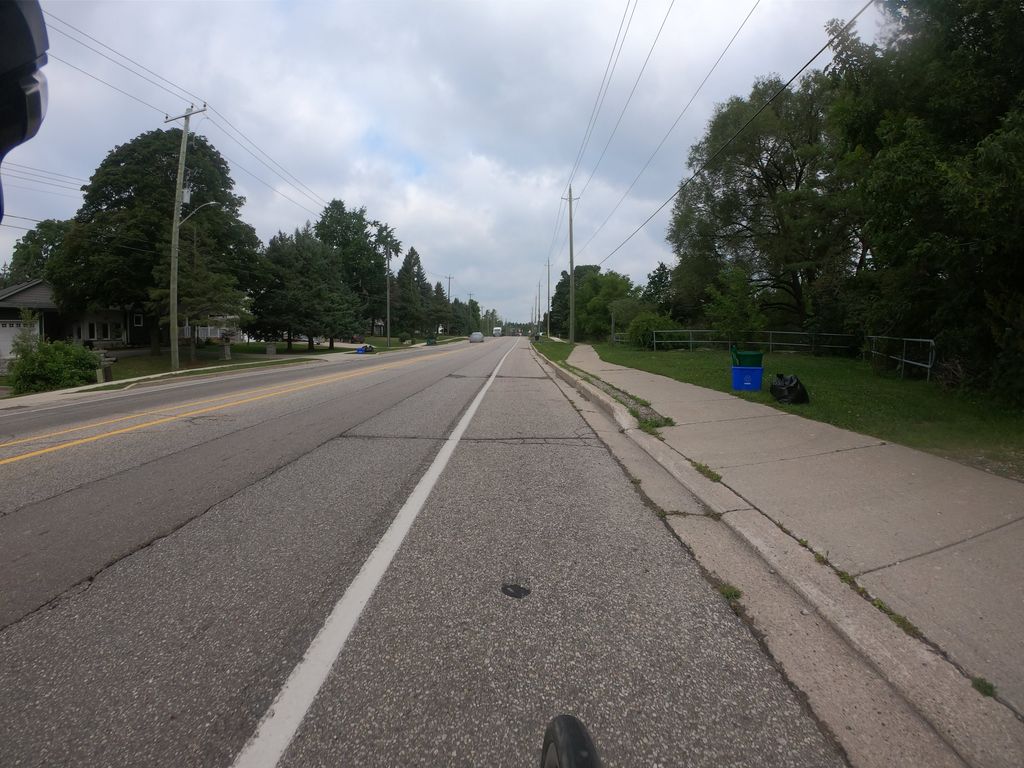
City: kitchener-waterloo